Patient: sex M, age 65
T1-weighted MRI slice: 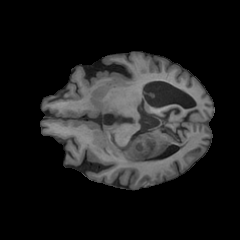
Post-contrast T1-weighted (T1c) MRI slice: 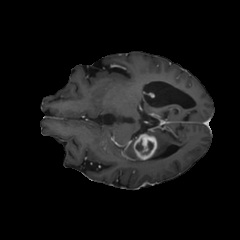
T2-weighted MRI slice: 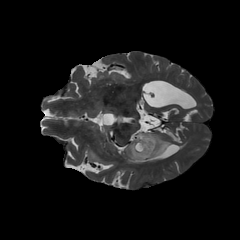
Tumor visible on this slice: yes
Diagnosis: Glioblastoma, IDH-wildtype
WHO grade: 4